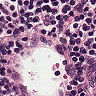
Metastatic tissue present: no